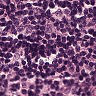
Metastatic tissue present: no